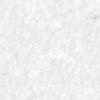
Label: no_change